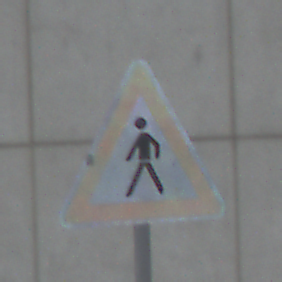
Verkehrszeichen: FussgaengerRechts
Umgebung: Outdoor, Urban
Tageszeit: MorningAfternoon
Wetter: PartlyCloudy
Licht: Natural
Jahreszeit: NotSpecified
Kontrast: LowContrast